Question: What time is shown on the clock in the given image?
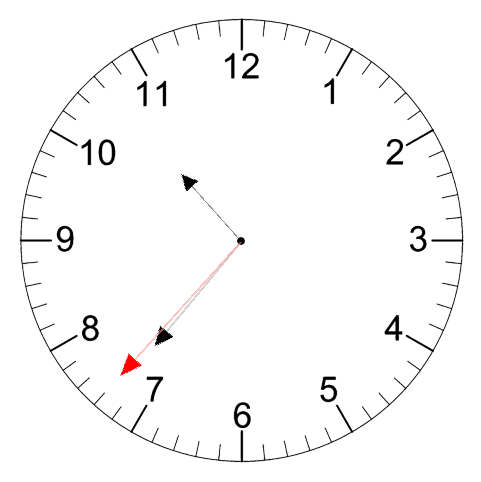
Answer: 10:36:37